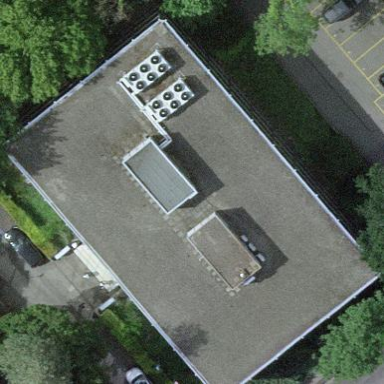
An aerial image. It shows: Office building.